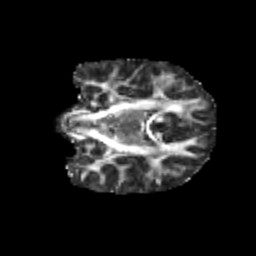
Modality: FA
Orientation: coronal
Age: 9
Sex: male
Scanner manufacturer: siemens
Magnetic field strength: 3 T
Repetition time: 3.8 s
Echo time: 0.07 s